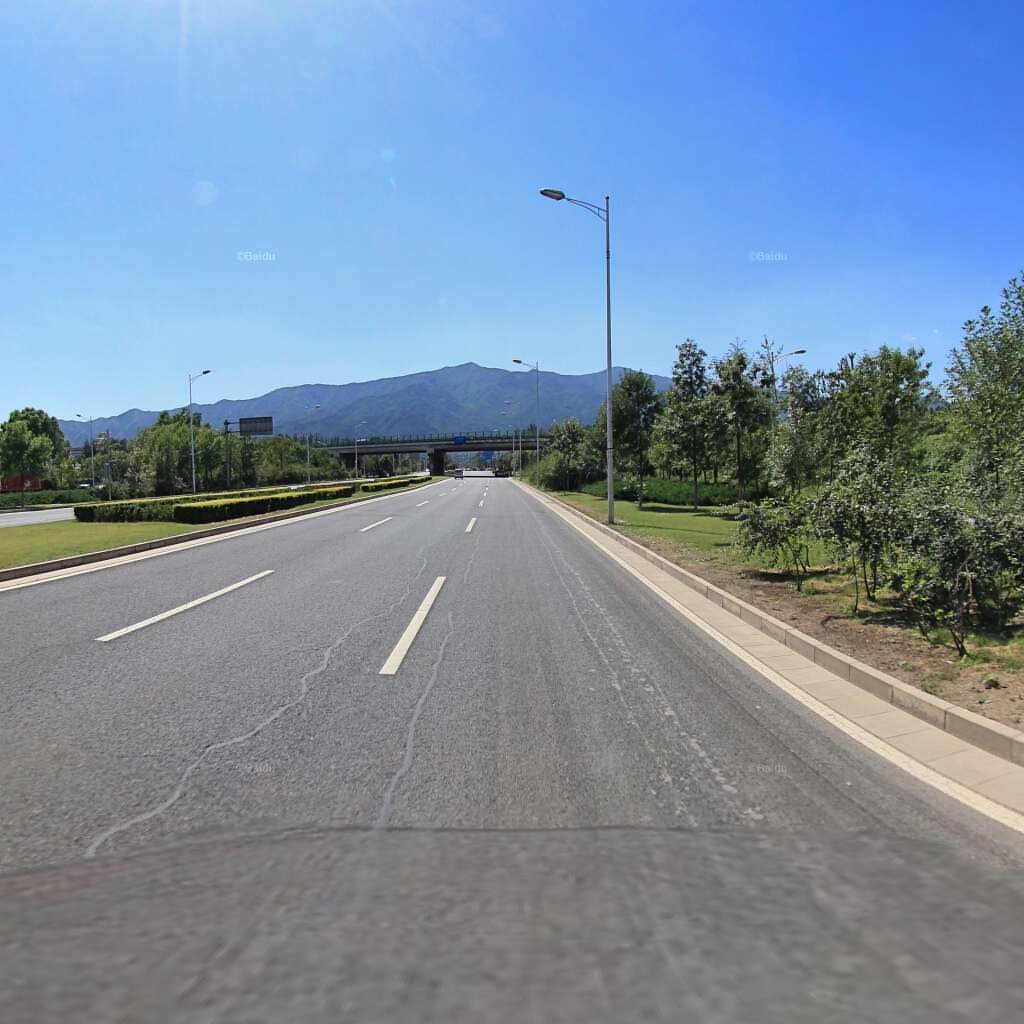
Region: Haidian
Road damage annotations: longitudinal patch, longitudinal patch, longitudinal patch